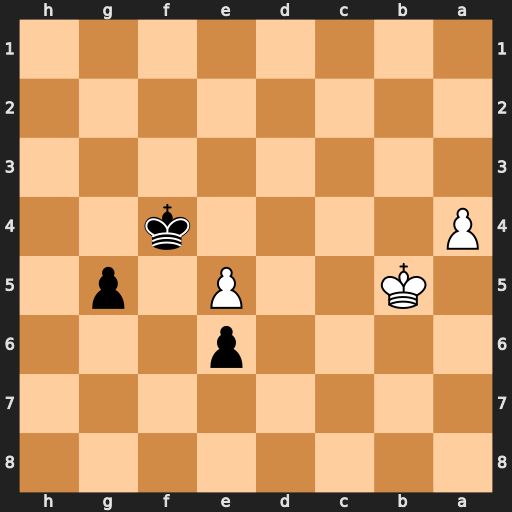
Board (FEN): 8/8/4p3/1K2P1p1/P4k2/8/8/8
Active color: b
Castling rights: -
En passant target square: -
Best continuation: Kxe5 a5 Kd6 a6 Kc7